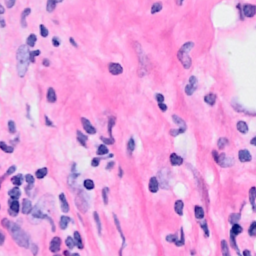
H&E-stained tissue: Breast